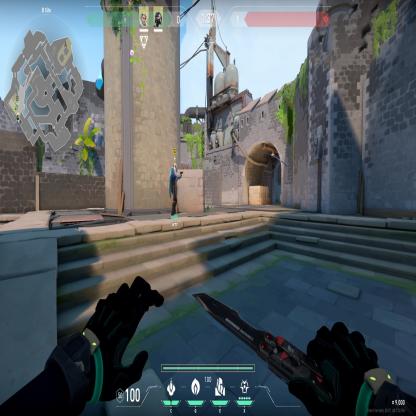
Label: teammate